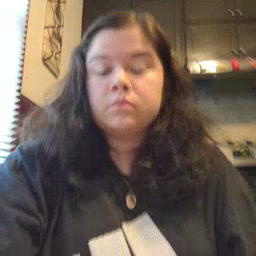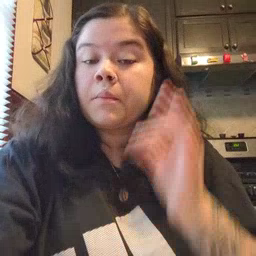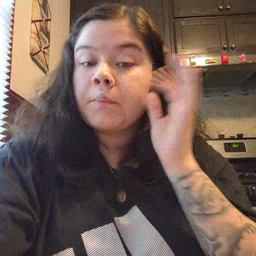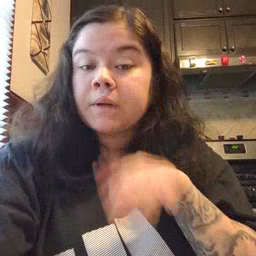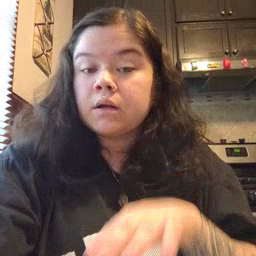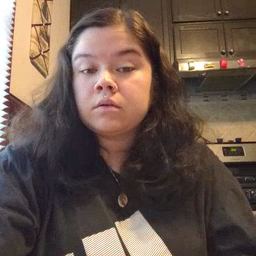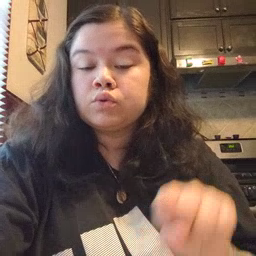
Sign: bee